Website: walmart
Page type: customer-info-address
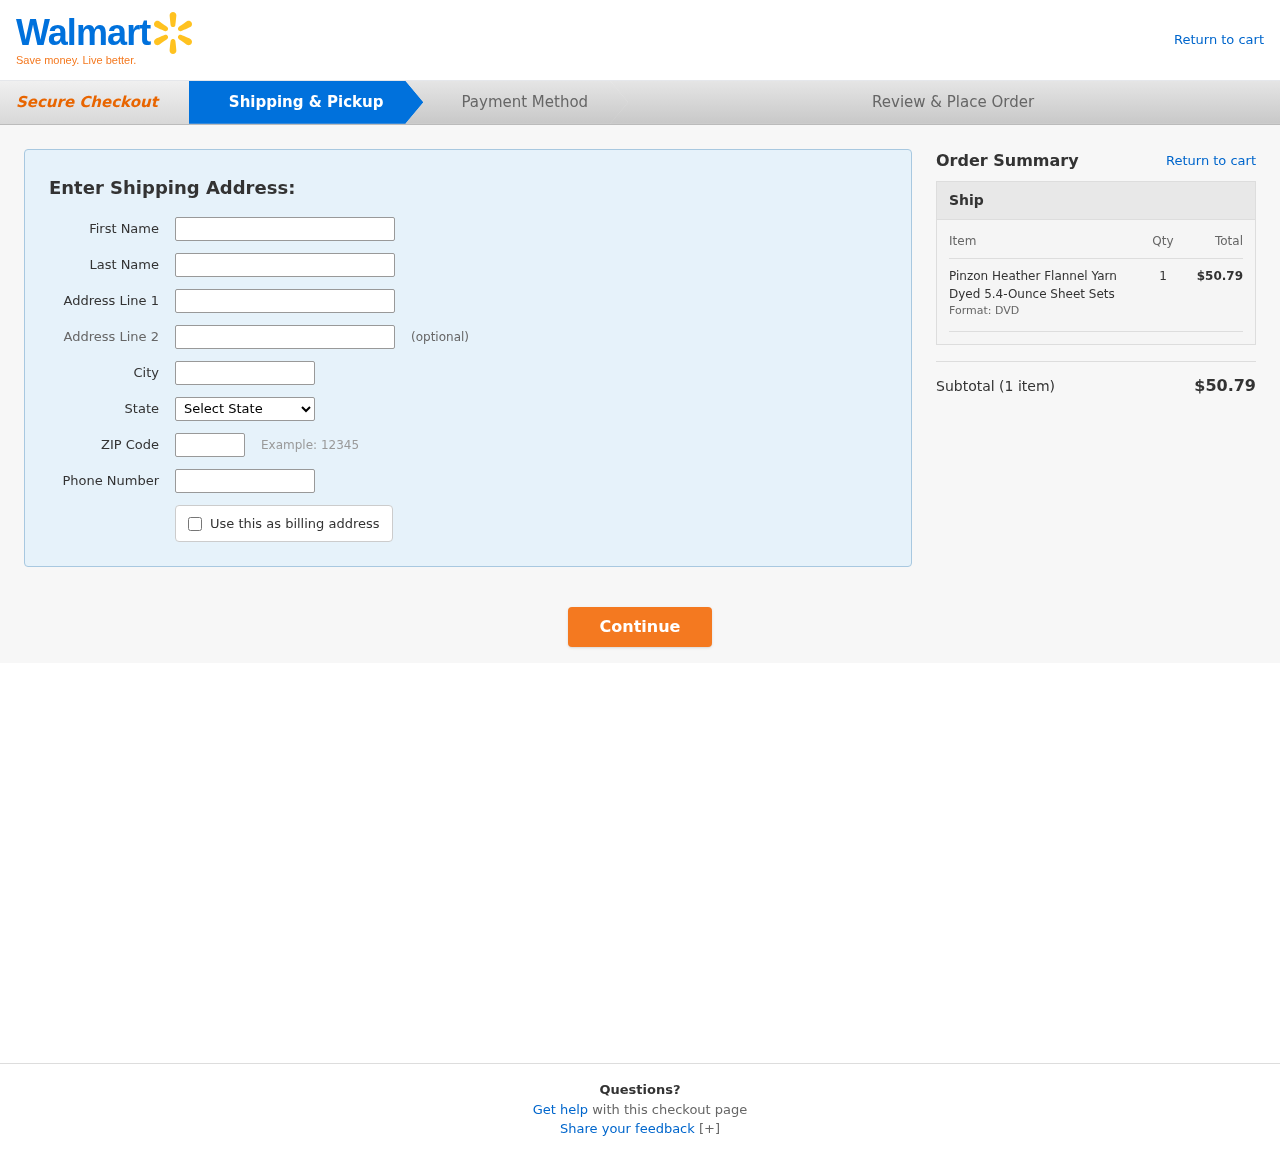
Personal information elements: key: PII_CITY
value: Port Jeremyhaven
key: PII_FIRSTNAME
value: Jennifer
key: PII_LASTNAME
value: Perry
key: PII_PHONE
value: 7699185804
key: PII_POSTCODE
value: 00521
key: PII_STATE
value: Montana
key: PII_STREET
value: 09985 Brewer Point Suite 651
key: PII_STREET2
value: Suite 923
Product elements: key: PRODUCT1_NAME
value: Pinzon Heather Flannel Yarn Dyed 5.4-Ounce Sheet Sets
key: PRODUCT1_QUANTITY
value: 1
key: PRODUCT1_LINE_TOTAL
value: $50.79
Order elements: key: ORDER_NUM_ITEMS
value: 1
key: ORDER_SUBTOTAL
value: $50.79